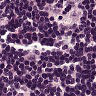
Metastatic tissue present: no